Question: VSCode's Jupyter isn't actually running the version of python that it displays in the lower left of the screen.
Below, it purports to be running 3.9.1, but the output of the cell shows that it is indeed running 3.7.9.
I selected the displayed 'rl' environment via: 'Select environment to start Jupyter Server'.
What doesn't work:
- -

Extra info:
Python Output:
'''
> conda --version
> pyenv root
> python3.7 ~/.vscode/extensions/ms-python.python-2020.12.424452561/pythonFiles/pyvsc-run-isolated.py -c "import sys;print(sys.executable)"
> python3.6 ~/.vscode/extensions/ms-python.python-2020.12.424452561/pythonFiles/pyvsc-run-isolated.py -c "import sys;print(sys.executable)"
> python3 ~/.vscode/extensions/ms-python.python-2020.12.424452561/pythonFiles/pyvsc-run-isolated.py -c "import sys;print(sys.executable)"
> python2 ~/.vscode/extensions/ms-python.python-2020.12.424452561/pythonFiles/pyvsc-run-isolated.py -c "import sys;print(sys.executable)"
> python ~/.vscode/extensions/ms-python.python-2020.12.424452561/pythonFiles/pyvsc-run-isolated.py -c "import sys;print(sys.executable)"
> ~/.local/share/miniconda3/envs/rl/bin/python ~/.vscode/extensions/ms-python.python-2020.12.424452561/pythonFiles/pyvsc-run-isolated.py -c "import sys;print(sys.executable)"
> conda info --json
Starting Pylance language server.
Python interpreter path: ~/.local/share/miniconda3/envs/rl/bin/python
> conda env list
> conda env list
'''
Yes, that last listed interpreter really is v3.9.1:
'''
% ~/.local/share/miniconda3/envs/rl/bin/python --version
Python 3.9.1
'''
Jupyter Output:
'''
User belongs to experiment group 'jupyterTest'
> ~/.local/share/miniconda3/envs/rl/bin/python ~/.vscode/extensions/ms-toolsai.jupyter-2020.12.414227025/pythonFiles/pyvsc-run-isolated.py -c "import ipykernel"
> ~/.local/share/miniconda3/envs/nndl/bin/python ~/.vscode/extensions/ms-toolsai.jupyter-2020.12.414227025/pythonFiles/pyvsc-run-isolated.py -c "import notebook"
> ~/.local/share/miniconda3/bin/python ~/.vscode/extensions/ms-toolsai.jupyter-2020.12.414227025/pythonFiles/pyvsc-run-isolated.py -c "import ipykernel"
> ~/.local/share/miniconda3/envs/nndl/bin/python ~/.vscode/extensions/ms-toolsai.jupyter-2020.12.414227025/pythonFiles/pyvsc-run-isolated.py -c "import jupyter"
> ~/.local/share/miniconda3/envs/nndl/bin/python ~/.vscode/extensions/ms-toolsai.jupyter-2020.12.414227025/pythonFiles/pyvsc-run-isolated.py jupyter kernelspec --version
> ~/.local/share/miniconda3/envs/nndl/bin/python ~/.vscode/extensions/ms-toolsai.jupyter-2020.12.414227025/pythonFiles/pyvsc-run-isolated.py vscode_datascience_helpers.daemon --daemon-module=vscode_datascience_helpers.jupyter_daemon -v
> ~/.local/share/miniconda3/envs/nndl/bin/python ~/.vscode/extensions/ms-toolsai.jupyter-2020.12.414227025/pythonFiles/pyvsc-run-isolated.py vscode_datascience_helpers.daemon --daemon-module=vscode_datascience_helpers.jupyter_daemon -v
> ~/.local/share/miniconda3/envs/nndl/bin/python ~/.vscode/extensions/ms-toolsai.jupyter-2020.12.414227025/pythonFiles/pyvsc-run-isolated.py vscode_datascience_helpers.daemon --daemon-module=vscode_datascience_helpers.jupyter_daemon -v
> ~/.local/share/miniconda3/bin/python ~/.vscode/extensions/ms-toolsai.jupyter-2020.12.414227025/pythonFiles/pyvsc-run-isolated.py vscode_datascience_helpers.daemon --daemon-module=vscode_datascience_helpers.kernel_launcher_daemon -v
> ~/.local/share/miniconda3/envs/rl/bin/python ~/.vscode/extensions/ms-toolsai.jupyter-2020.12.414227025/pythonFiles/pyvsc-run-isolated.py vscode_datascience_helpers.daemon --daemon-module=vscode_datascience_helpers.kernel_launcher_daemon -v
Started kernel Python 3
> ~/.local/share/miniconda3/bin/python ~/.vscode/extensions/ms-toolsai.jupyter-2020.12.414227025/pythonFiles/pyvsc-run-isolated.py vscode_datascience_helpers.daemon --daemon-module=vscode_datascience_helpers.kernel_launcher_daemon -v
'''
This final listed python is the incorrect, non-selected version:
'''
% ~/.local/share/miniconda3/bin/python --version
Python 3.7.9
'''
Why is this version being used when the correct '~/.local/share/miniconda3/envs/rl/bin/python' is listed immediately above?
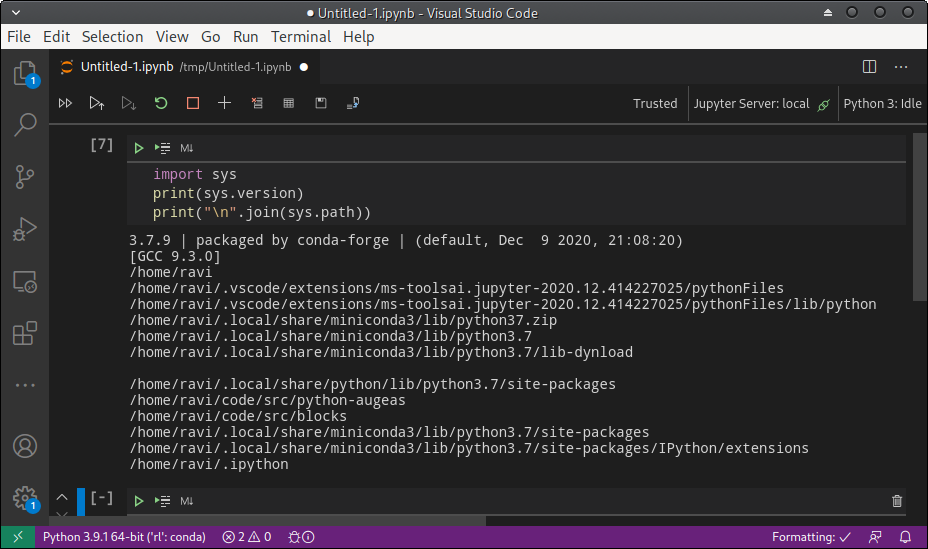
Answer: What eventually worked for me was:
1. Close VSCode
2. In .ipynb pane's top right, change version of Python to the desired conda environment
3. Start the kernel
Changing the kernel and then restarting it didn't seem to work.